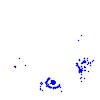
Particle: kaon